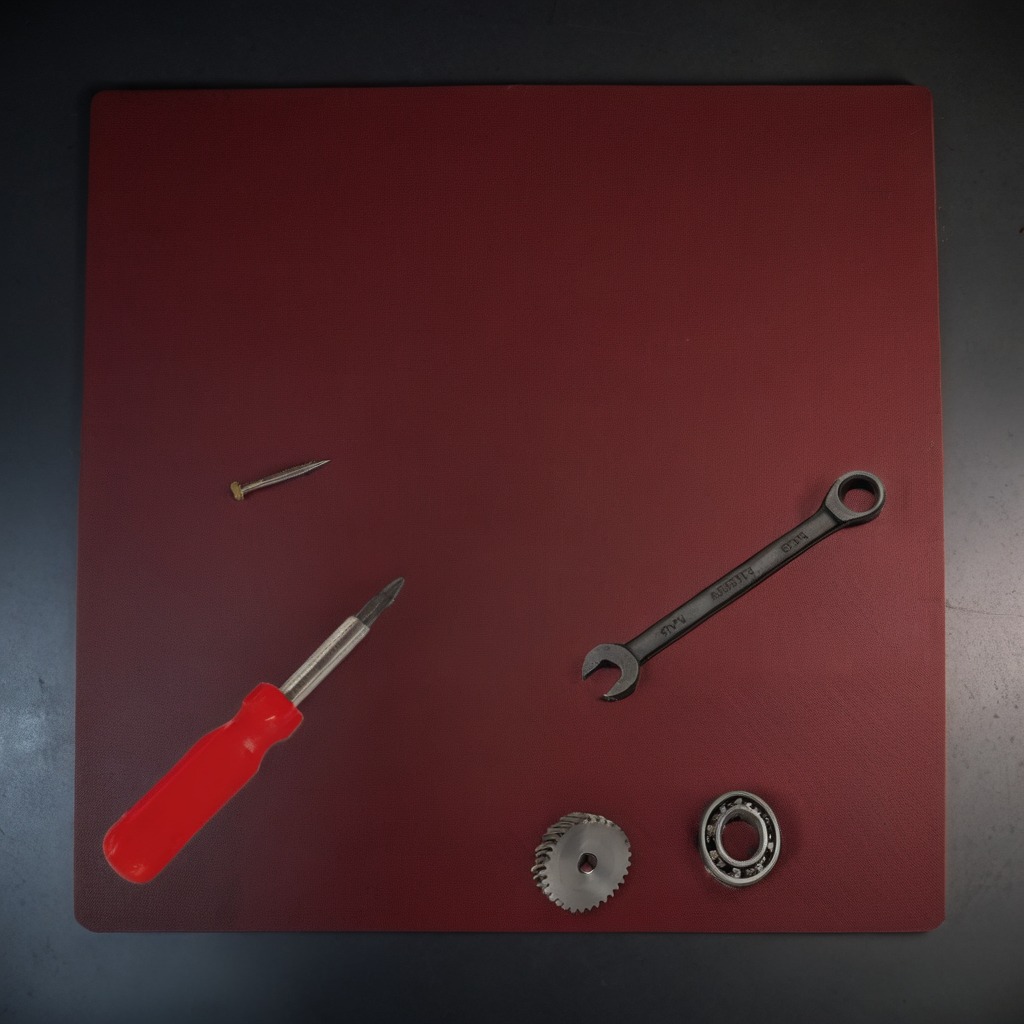
A metal ball bearing, a steel gear with teeth, an iron nail, a screwdriver, and a wrench are lying on the granite tabletop.